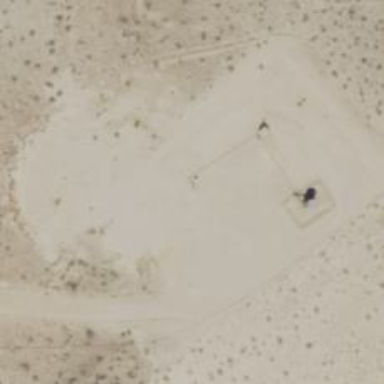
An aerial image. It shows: Petroleum well.